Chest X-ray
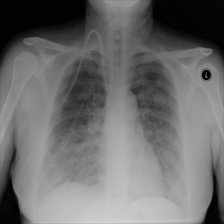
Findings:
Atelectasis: negative
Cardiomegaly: negative
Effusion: negative
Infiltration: negative
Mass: positive
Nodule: positive
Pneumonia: negative
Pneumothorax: negative
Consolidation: negative
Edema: positive
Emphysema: negative
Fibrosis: negative
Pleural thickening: negative
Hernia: negative